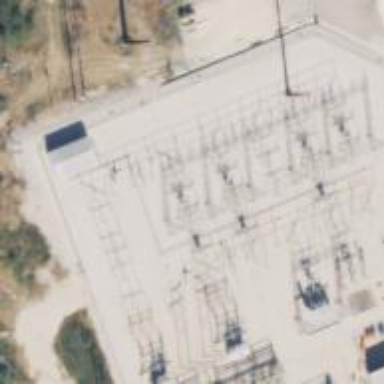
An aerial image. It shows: Switch for power supply.